Question: Given the max/min scores 90-22, 100-55, 85-41, 93-30, 40-18 I need to split those into 3 bands each with the thresholds at 80 and 60. So for the first pair that would give me (90-80, 80-60, 60-22), the last pair would give (null-80, null-60, 40-18).
I've got this partially working with the SQL below, the problem I'm having is with edge cases, for example for the final pair (40-18) the UpperRed value is being returned as 60. And I know I have problems if the max/min scores don't go below 80 (so 93-85 for example, because that will also return me an amber range which I don't want).
'''
DECLARE @GreenLower INT
DECLARE @AmberUpper INT
DECLARE @AmberLower INT
DECLARE @RedUpper INT
SET @GreenLower = 80
SET @AmberUpper = 80
SET @AmberLower = 60
SET @RedUpper = 60
DECLARE @Scores TABLE
(
GroupedBy VARCHAR(50) ,
PCTMax INT ,
PCTAvg INT ,
PCTMin INT ,
ALLAvg INT ,
AllMax INT ,
AllMin INT
)
INSERT INTO @Scores
VALUES ( 'Prov1', 80, 75, 63, 50, 90, 22 )
INSERT INTO @Scores
VALUES ( 'Prov2', 100, 96, 70, 80, 100, 55 )
INSERT INTO @Scores
VALUES ( 'Prov3', 72, 58, 44, 62, 85, 41 )
INSERT INTO @Scores
VALUES ( 'Prov4', 90, 78, 58, 59, 93, 30 )
INSERT INTO @Scores
VALUES ( 'Prov5', 63, 25, 21, 30, 40, 18 )
SELECT GroupedBy ,
PCTMax ,
PCTAvg ,
PCTMin ,
AllAvg ,
CASE WHEN AllMax > 79 THEN AllMax ELSE NULL END AS GreenUpper ,
CASE WHEN AllMin > 79 THEN AllMin ELSE @GreenLower END AS GreenLower ,
CASE WHEN AllMax < 79 THEN AllMax ELSE
CASE WHEN AllMax > 79 THEN @AmberUpper ELSE NULL END
END AS AmberUpper ,
@AmberLower AS AmberLower ,
CASE WHEN AllMin > 59 THEN NULL ELSE @RedUpper END AS RedUpper ,
CASE WHEN AllMin > 59 THEN NULL ELSE AllMin END AS RedLower
FROM @Scores
'''
Ultimately this data will be more dynamic and pull real values, but for now I'm just trying to get the output logic correct so I can plug it into the graph component and produce a graph that looks like this:

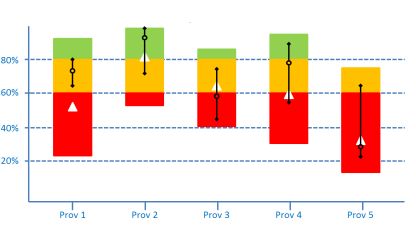
Answer: The following does the job in two steps:
1. Split every range into rows of Upper & Lower values, one row per subrange.
2. Unpivot the subranges to show every group of them on the same row.
'''
SELECT
GroupedBy,
PCTMax,
PCTAvg,
PCTMin,
AllAvg,
GreenUpper = MAX(CASE BandName WHEN 'Green' THEN Upper END),
GreenLower = MAX(CASE BandName WHEN 'Green' THEN Lower END),
AmberUpper = MAX(CASE BandName WHEN 'Amber' THEN Upper END),
AmberLower = MAX(CASE BandName WHEN 'Amber' THEN Lower END),
RedUpper = MAX(CASE BandName WHEN 'Red' THEN Upper END),
RedLower = MAX(CASE BandName WHEN 'Red' THEN Lower END)
FROM (
SELECT
s.GroupedBy,
s.PCTMax,
s.PCTAvg,
s.PCTMin,
s.AllAvg,
b.BandName,
Upper = CASE
WHEN s.AllMax >= b.BandMin AND s.AllMin <= b.BandMax THEN
CASE
WHEN b.BandMax > s.AllMax THEN s.AllMax
ELSE b.BandMax
END
END,
Lower = CASE
WHEN s.AllMax >= b.BandMin AND s.AllMin <= b.BandMax THEN
CASE
WHEN b.BandMin < s.AllMin THEN s.AllMin
ELSE b.BandMin
END
END
FROM Scores s
CROSS JOIN (
SELECT 'Green', 80, <PHONE> UNION ALL
SELECT 'Amber', 60, 79 UNION ALL
SELECT 'Red' , 0, 59
) b (BandName, BandMin, BandMax)
) s
GROUP BY
GroupedBy,
PCTMax,
PCTAvg,
PCTMin,
AllAvg
'''
The subselect implements the first step and uses an auxiliary inline table to split ranges. The outer select uses grouping to unpivot the obtained value pairs.
You can play with this solution <URL>, where I added more edge cases to the 'Scores' table for better illustration of splitting.